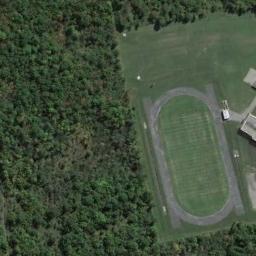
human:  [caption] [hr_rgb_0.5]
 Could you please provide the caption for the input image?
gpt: There are many trees near the ground track field .

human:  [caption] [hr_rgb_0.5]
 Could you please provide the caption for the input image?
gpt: The ground track field is on a lawn and a forest is next to the ground track field .

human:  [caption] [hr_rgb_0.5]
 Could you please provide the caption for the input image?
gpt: To the left of the track is the green field .

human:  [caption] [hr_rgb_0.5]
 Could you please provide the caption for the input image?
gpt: Track and field built on the lawn and surrounded by forest .

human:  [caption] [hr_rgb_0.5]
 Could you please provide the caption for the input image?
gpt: The ground track field with a gray track and many trees around .